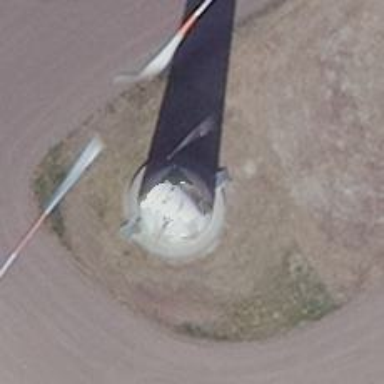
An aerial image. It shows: Wind generator powered by horizontal axis wind turbine.